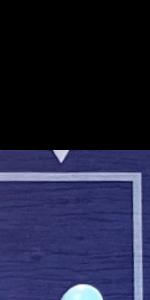
Label: Empty